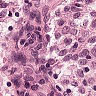
Metastatic tissue present: no